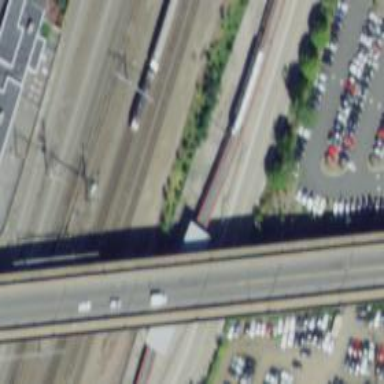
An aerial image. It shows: Monorail bridge.